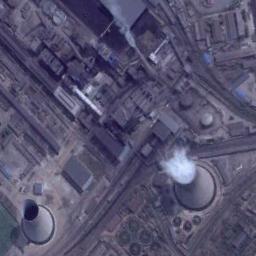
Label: thermal_power_station